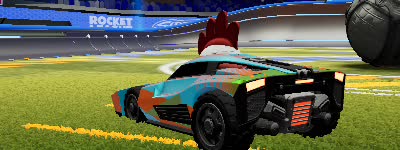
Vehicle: breakout